Question: I have the following data structure:

As you see in , I am trying to merge data into one column from columns & & & .
I am using this formula:
'''
=IF(ROW()<=COUNTA($A:$A);INDEX($A:$C;ROW();COLUMN(A1));INDEX($A:$C;ROW()-COUNTA($A:$A)+1;COLUMN(C1)))
'''
and I get the values in column as you see. Currently this formula is merging only two columns.
And how to only get those values starting from ?
The column height will vary constantly: sometimes there are 10 values in column A and sometimes there are 2 values.
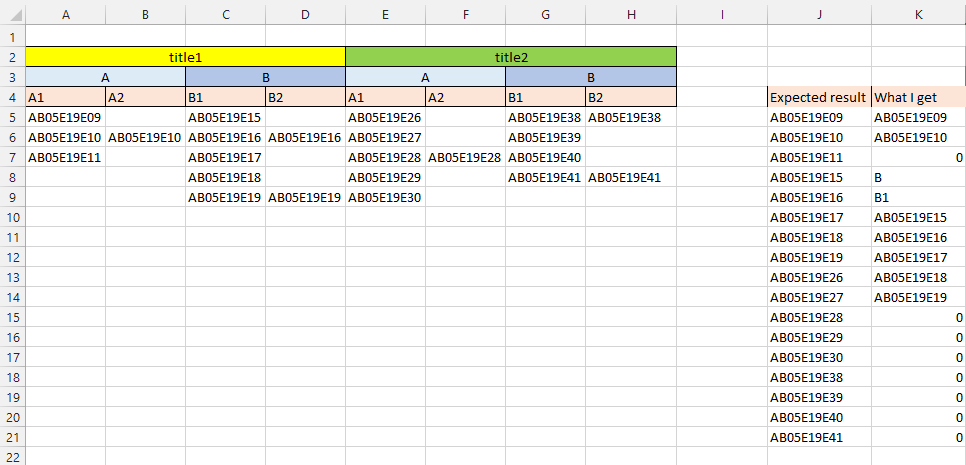
Answer: There is a fairly standard method for retrieving unique values from a column but not multiple columns. To achieve the retrieval from multiple columns you need to stack multiple formulas together with the processing being passed to successive columns one the earlier formula errors out.

The 1 in J5 is,
'''
=IFERROR(INDEX($A$5:$A$99, MATCH(0, IF(LEN($A$5:$A$99), COUNTIF(J$4:J4, $A$5:$A$99), 1), 0)),
IFERROR(INDEX($C$5:$C$99, MATCH(0, IF(LEN($C$5:$C$99), COUNTIF(J$4:J4, $C$5:$C$99), 1), 0)),
IFERROR(INDEX($E$5:$E$99, MATCH(0, IF(LEN($E$5:$E$99), COUNTIF(J$4:J4, $E$5:$E$99), 1), 0)),
IFERROR(INDEX($G$5:$G$99, MATCH(0, IF(LEN($G$5:$G$99), COUNTIF(J$4:J4, $G$5:$G$99), 1), 0)),
""))))
'''
I have only included columns A, C, E and G as your sample data shows only duplicates in columns B, D, F, and H.
---
1 <URL>